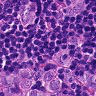
Metastatic tissue present: yes